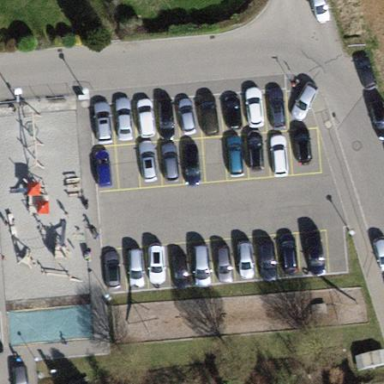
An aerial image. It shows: Playground area for leisure land.